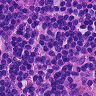
Metastatic tissue present: no